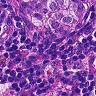
Metastatic tissue present: yes